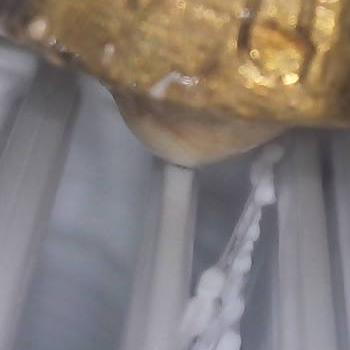
Flow rate: 94%